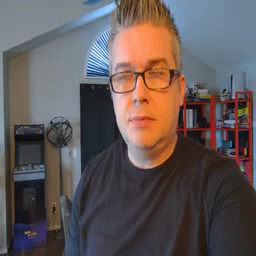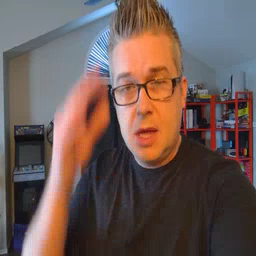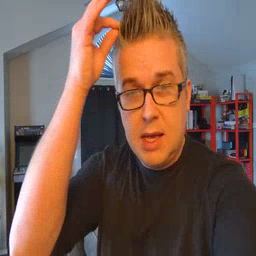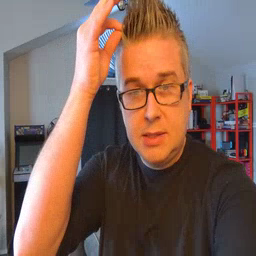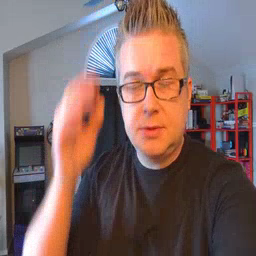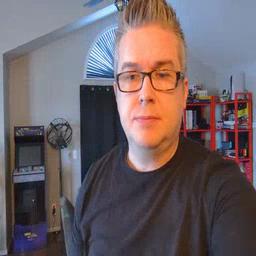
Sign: hair